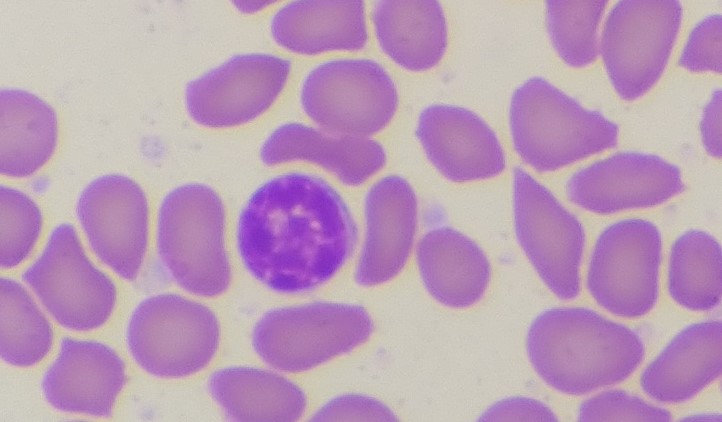
White blood cell type: Lymphocyte